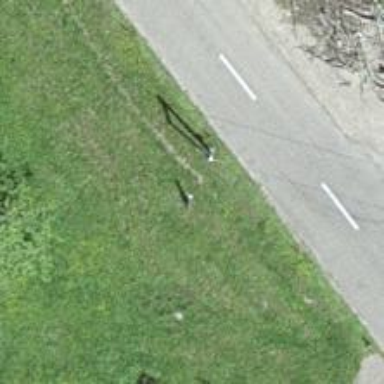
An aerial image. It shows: Power pole.